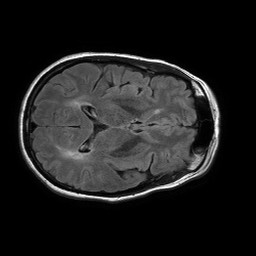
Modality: FLAIR
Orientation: axial
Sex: female
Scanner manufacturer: philips
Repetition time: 11 s
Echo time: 0.125 s